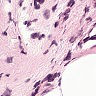
Metastatic tissue present: no